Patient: sex F, age 76
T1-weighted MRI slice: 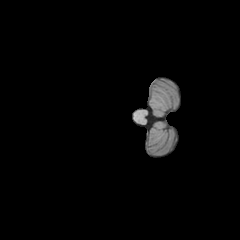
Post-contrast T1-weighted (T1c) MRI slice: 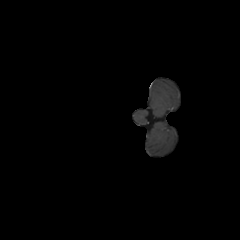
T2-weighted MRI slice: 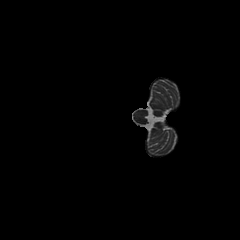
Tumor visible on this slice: no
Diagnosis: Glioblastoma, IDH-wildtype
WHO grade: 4